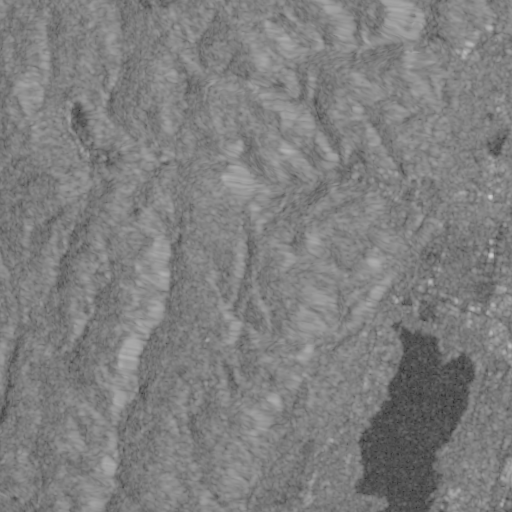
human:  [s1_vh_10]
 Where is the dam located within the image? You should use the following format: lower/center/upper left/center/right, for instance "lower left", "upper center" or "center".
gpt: The dam is located in the lower right of the image.
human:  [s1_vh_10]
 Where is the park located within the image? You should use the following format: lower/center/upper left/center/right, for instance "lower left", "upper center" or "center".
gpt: The park is located in the lower right of the image.
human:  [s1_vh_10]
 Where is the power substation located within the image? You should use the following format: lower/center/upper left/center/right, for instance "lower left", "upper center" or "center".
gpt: The power substation is located in the upper right of the image.
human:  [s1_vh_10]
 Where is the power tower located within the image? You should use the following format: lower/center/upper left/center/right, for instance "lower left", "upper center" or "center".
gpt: The power tower is located in the upper left of the image.
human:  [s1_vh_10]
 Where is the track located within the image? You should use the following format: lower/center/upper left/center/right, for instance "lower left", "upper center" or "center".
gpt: The track is located in the center right of the image.
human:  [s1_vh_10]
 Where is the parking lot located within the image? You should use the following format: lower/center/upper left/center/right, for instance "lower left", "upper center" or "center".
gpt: There is no parking lot in the image.

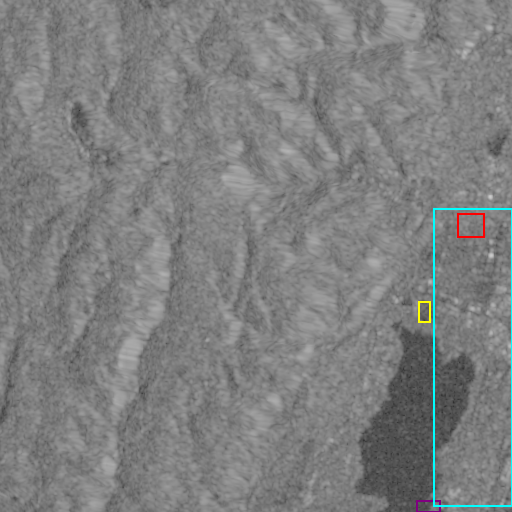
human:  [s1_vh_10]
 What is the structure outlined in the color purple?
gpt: The structure outlined in purple is a dam.
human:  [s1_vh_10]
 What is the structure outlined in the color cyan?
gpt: The structure outlined in cyan is a park.
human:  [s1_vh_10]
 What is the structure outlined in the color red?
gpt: The structure outlined in red is a power substation.
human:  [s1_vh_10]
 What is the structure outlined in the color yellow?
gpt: The structure outlined in yellow is a track.
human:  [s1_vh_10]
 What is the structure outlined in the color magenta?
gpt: There is no magenta outline.